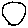
Label: circle